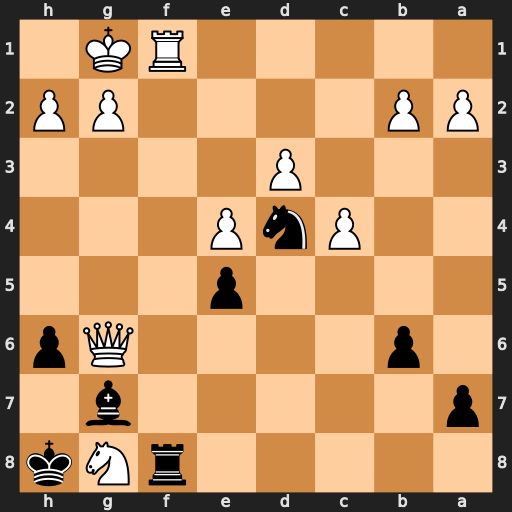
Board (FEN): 5rNk/p5b1/1p4Qp/4p3/2PnP3/3P4/PP4PP/5RK1
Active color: b
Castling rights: -
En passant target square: -
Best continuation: Ne2+ Kh1 Rxf1#